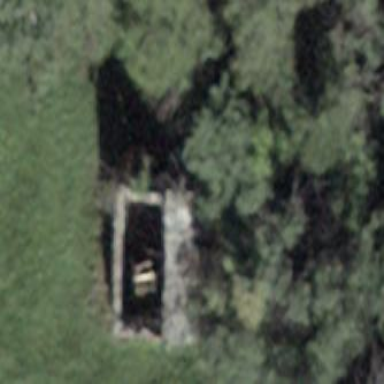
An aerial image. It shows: Historic building in ruins.